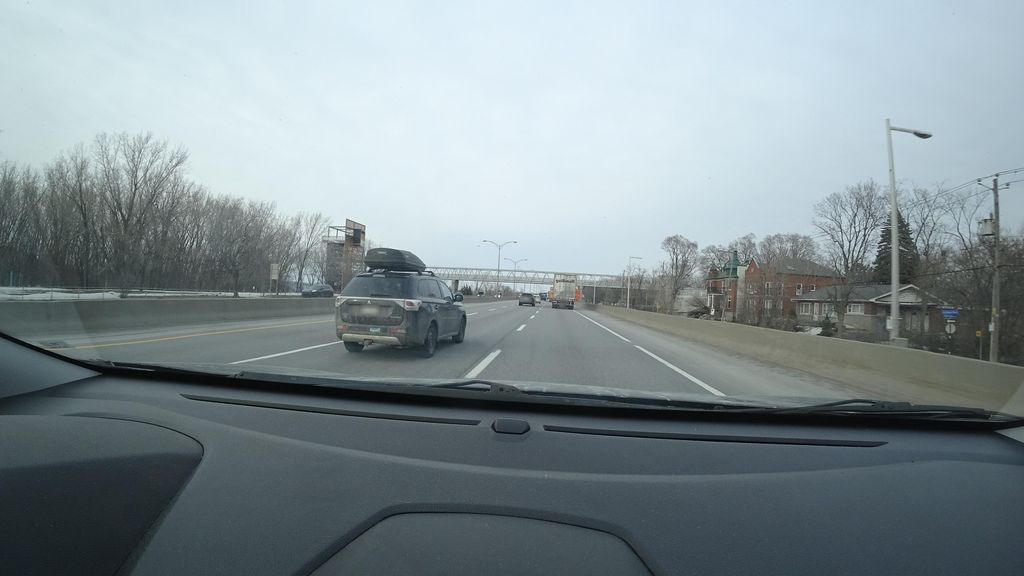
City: montreal